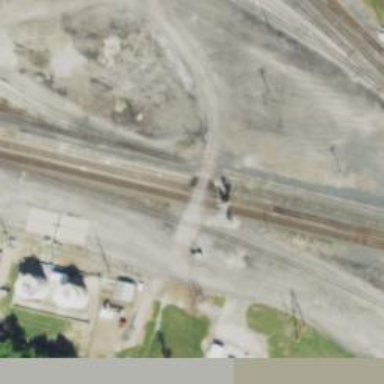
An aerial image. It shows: Railway track.